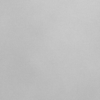
Label: dusty